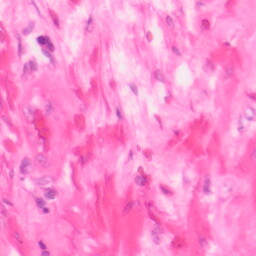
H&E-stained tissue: Colon